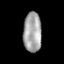
Tissue: prostate
Cell type: T cells
Senescence score: 0.3072
Nuclear area (px): 715
Mean DAPI intensity: 163.176